Question: I was trying to run the sample code from Apple's website, <URL>, which shows how to interact with Apple Music Content.
Then it turned out to be a problem of dealing with JWT(JSON Web Token), and the current available libraries of JWT in Objective-C and Swift are at <URL>.
But only vapor / jwt can sign with ES256, which Apple Music requires. I cloned the code from GitHub, "swift build" the library, and imported it into the project. However, I get this error on the line 'import JWT' in my code:
Module file was created for incompatible target x86_64-apple-macosx10.10
What does this mean? Can I only use the library in macOS?
update: the jwt module works in vapor, and I think I can get the JWT successfully.
But when I do this in terminal :

just like the apple document says:
> "curl -v -H 'Authorization: Bearer [developer token]' "https
://api.music.apple.com/v1/catalog/us/songs/203709340""
I got a http status code 500.....
Is it my fault or Apple's Server's??
Help me please..
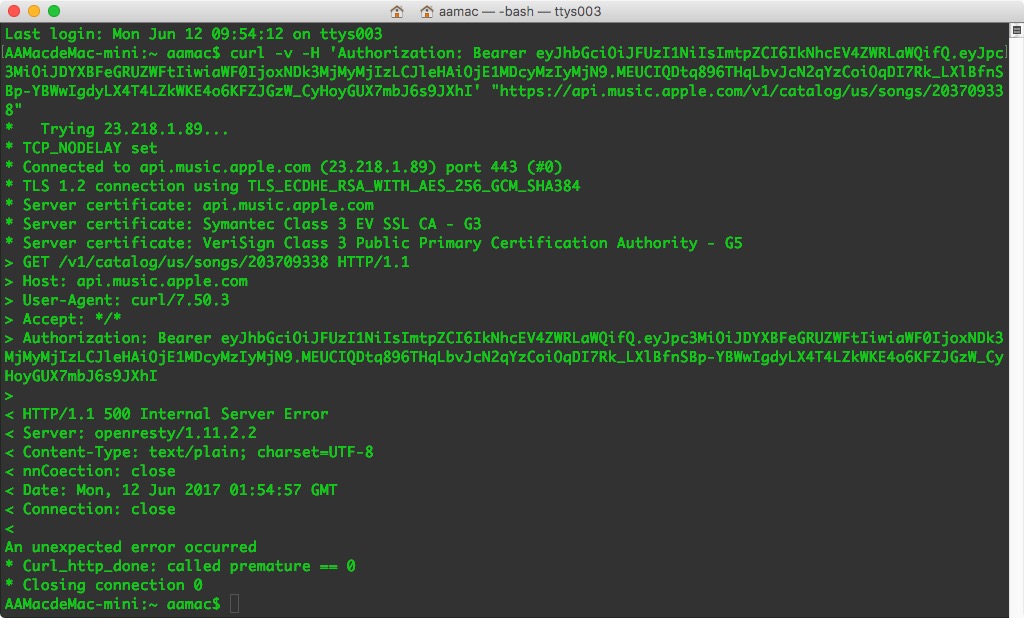
Answer: I try to use anther library in Python which name is jwcrypto.(pip install jwcrypto to get it)
Python code:
'''
from jwcrypto import jwt,jwk
import time
currentTime = time.time()
iat = int(currentTime)
exp = iat + <PHONE>
p8Data = open('AuthKey_myP8file.p8')
privateKey = p8Data.read()
key = jwk.JWK(generate='EC', curve='P-256')
key.import_from_pem(data=privateKey)
Token = jwt.JWT(header={'alg':'ES256', 'kid':'myKid'},claims={'iss':'myIss','iat':iat,'exp': exp })
Token.make_signed_token(key)
t = Token.serialize()// t is the Developer Token!!
'''
Finally I got http status code 200, and the response! The picture is here:<URL>